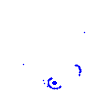
Particle: electron